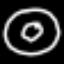
Label: donut